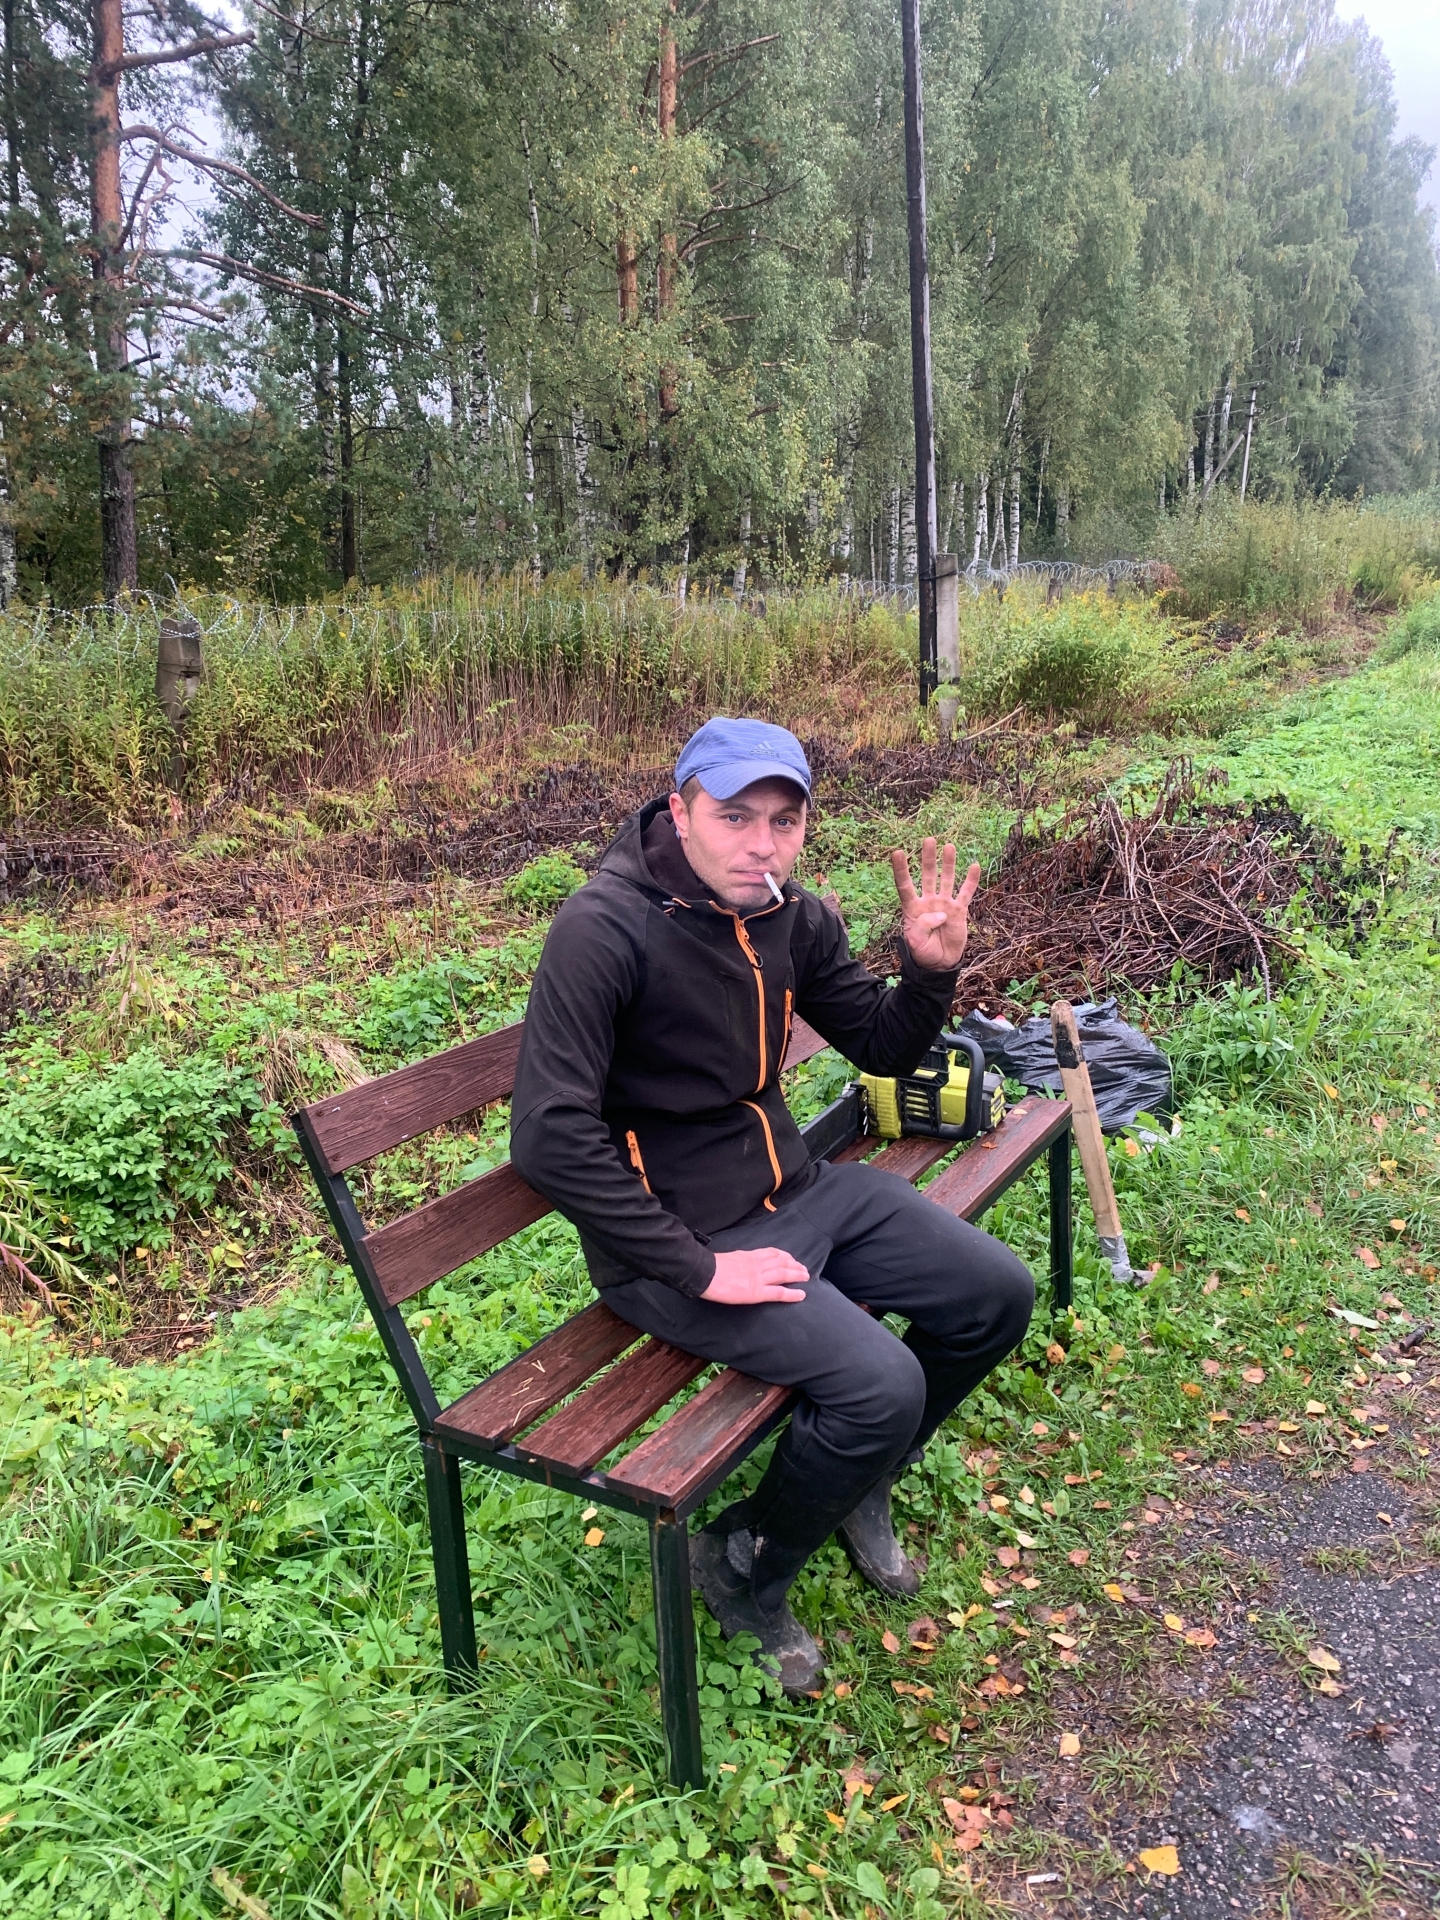
Label: clear